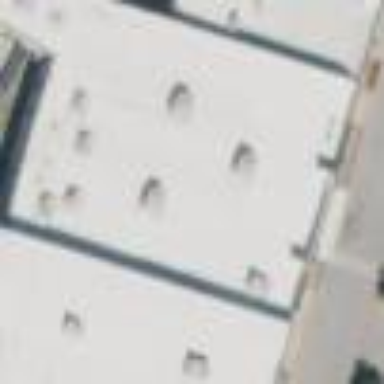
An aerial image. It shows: Building.